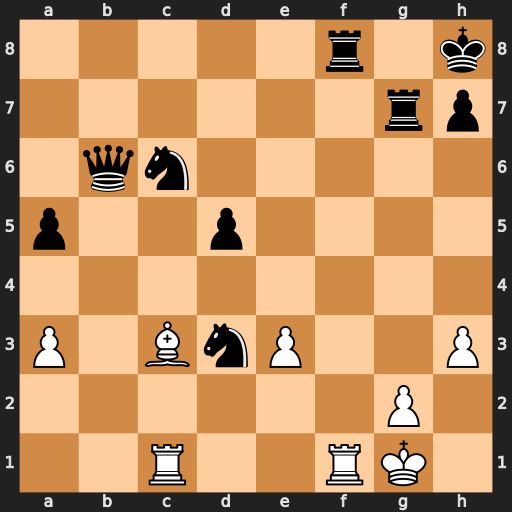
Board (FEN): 5r1k/6rp/1qn5/p2p4/8/P1BnP2P/6P1/2R2RK1
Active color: w
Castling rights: -
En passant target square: -
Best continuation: Rxf8#